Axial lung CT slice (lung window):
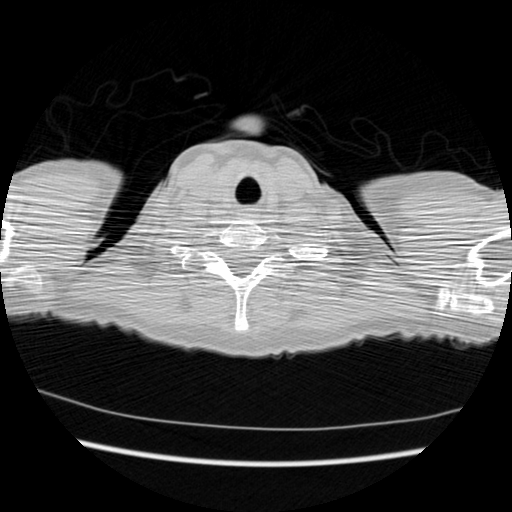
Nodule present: no